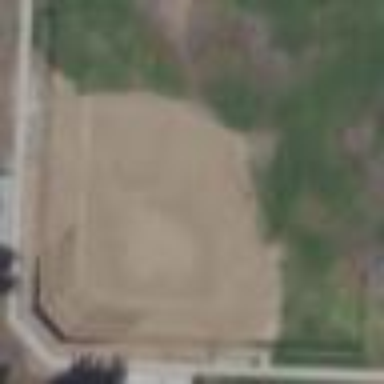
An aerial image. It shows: Baseball pitch for leisure land activities.